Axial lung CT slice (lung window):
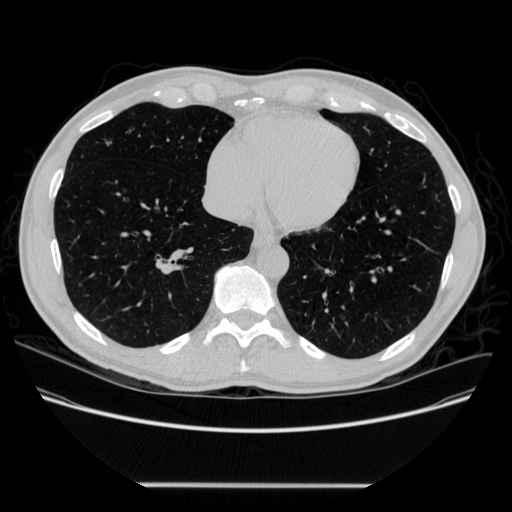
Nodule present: no